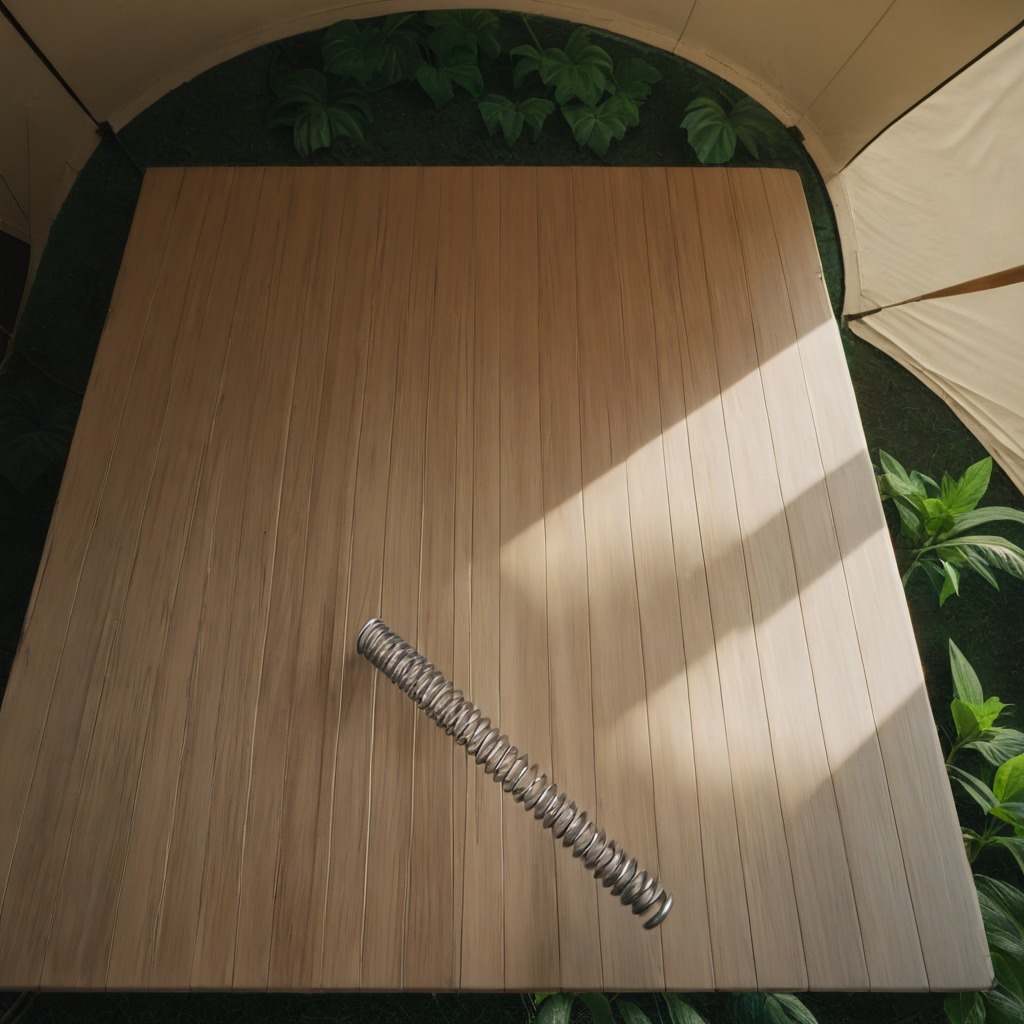
A coiled metal spring is lying on a wooden table.